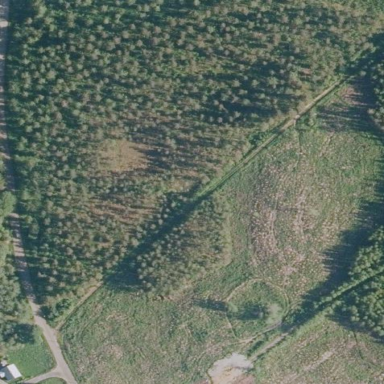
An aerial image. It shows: Forest area.